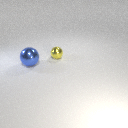
large blue metal sphere to the left of small yellow metal sphere